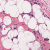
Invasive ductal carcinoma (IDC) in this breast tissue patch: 1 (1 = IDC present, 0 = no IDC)